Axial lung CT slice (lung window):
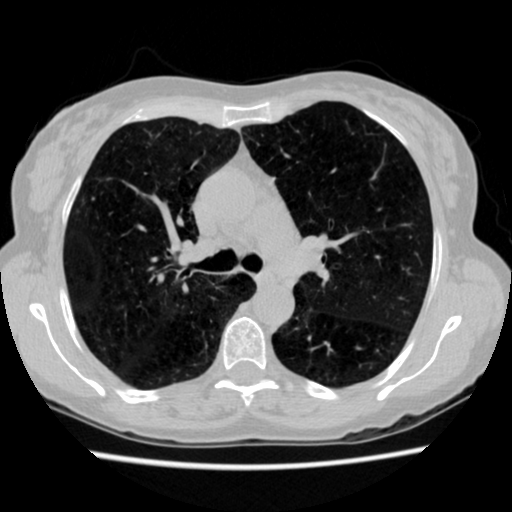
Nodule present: no